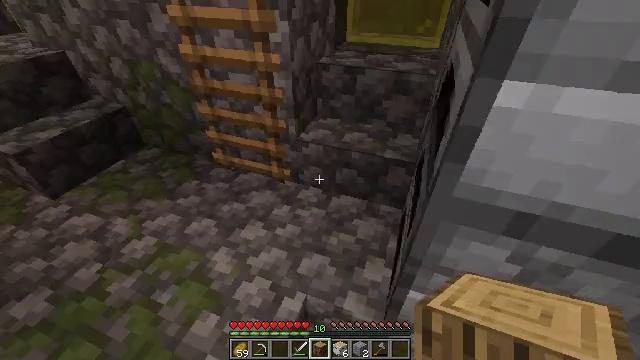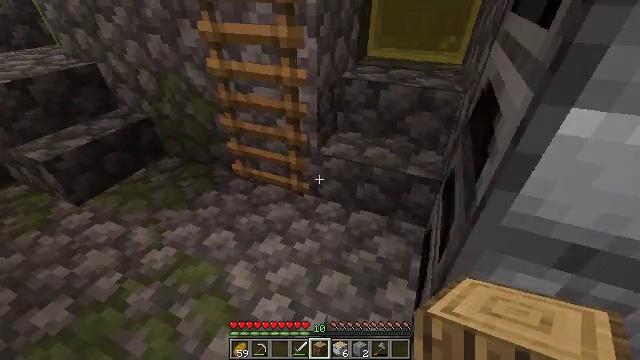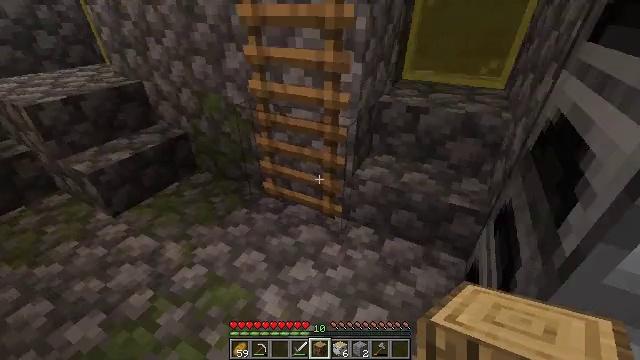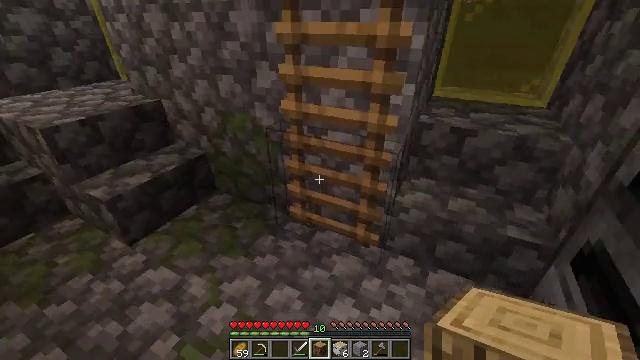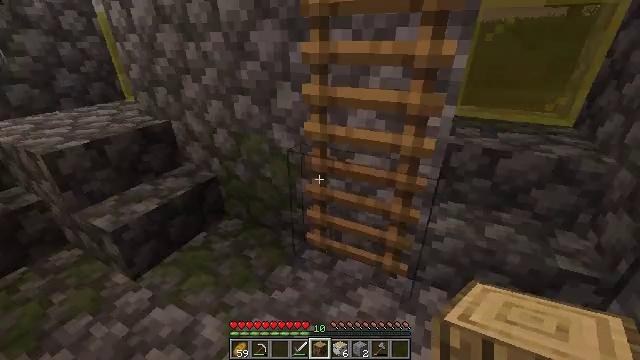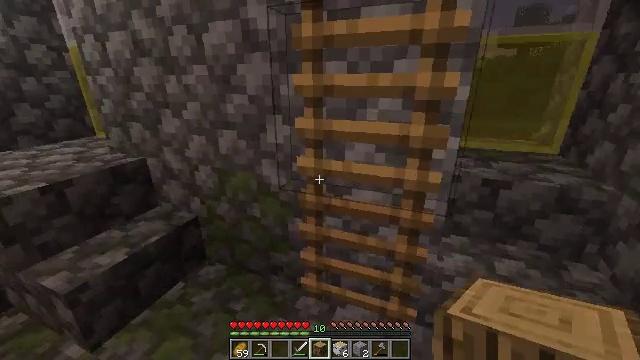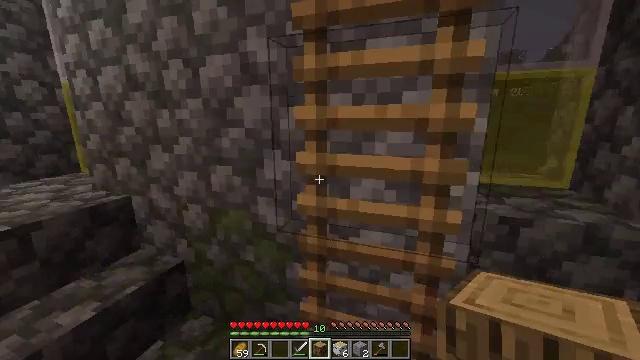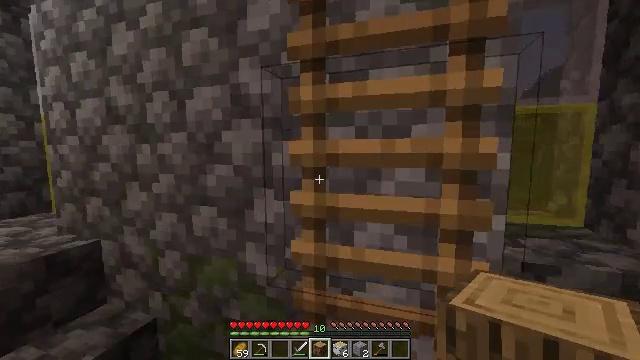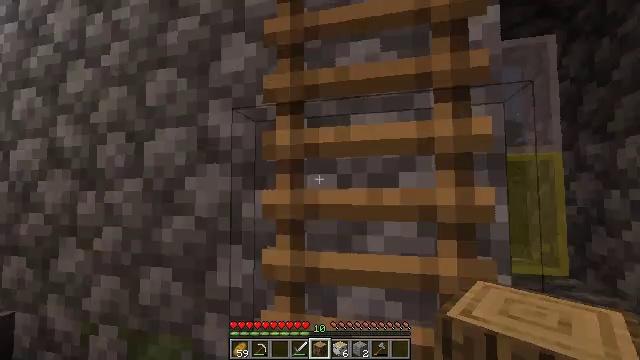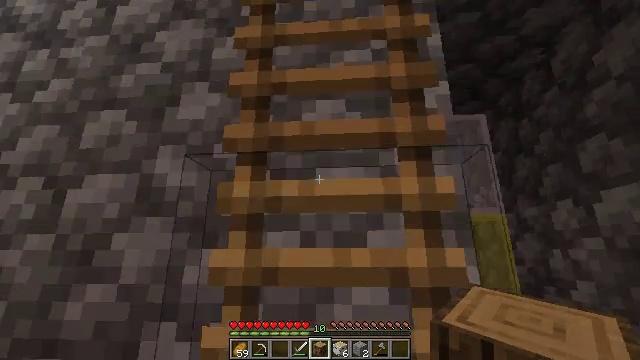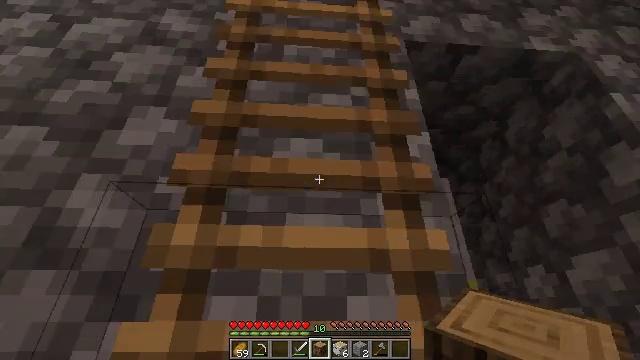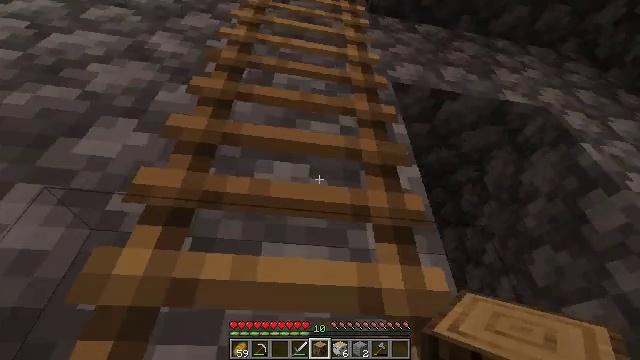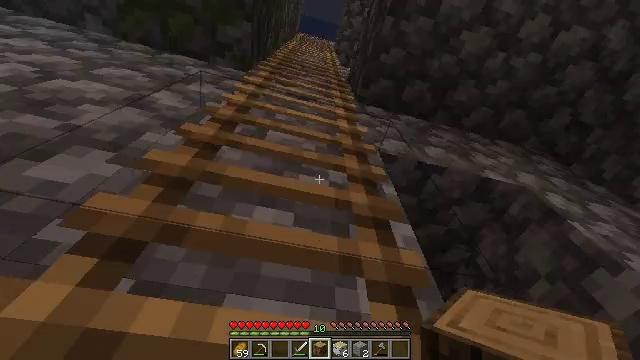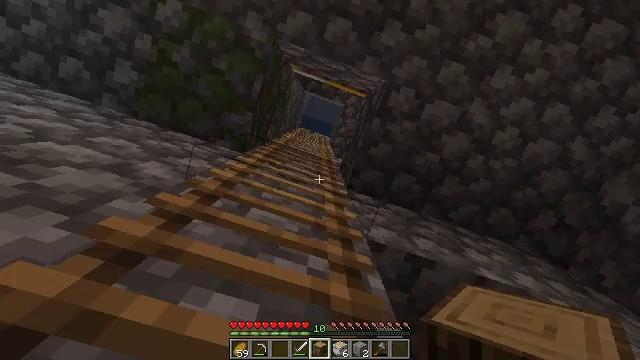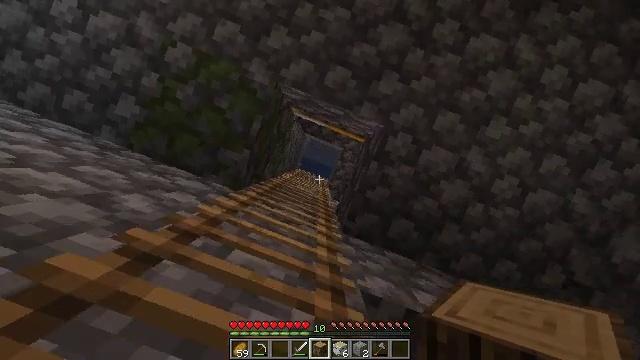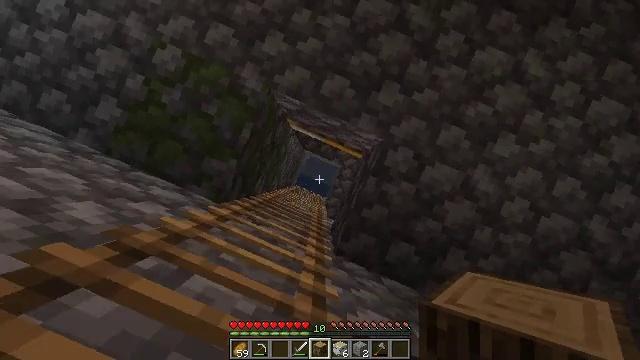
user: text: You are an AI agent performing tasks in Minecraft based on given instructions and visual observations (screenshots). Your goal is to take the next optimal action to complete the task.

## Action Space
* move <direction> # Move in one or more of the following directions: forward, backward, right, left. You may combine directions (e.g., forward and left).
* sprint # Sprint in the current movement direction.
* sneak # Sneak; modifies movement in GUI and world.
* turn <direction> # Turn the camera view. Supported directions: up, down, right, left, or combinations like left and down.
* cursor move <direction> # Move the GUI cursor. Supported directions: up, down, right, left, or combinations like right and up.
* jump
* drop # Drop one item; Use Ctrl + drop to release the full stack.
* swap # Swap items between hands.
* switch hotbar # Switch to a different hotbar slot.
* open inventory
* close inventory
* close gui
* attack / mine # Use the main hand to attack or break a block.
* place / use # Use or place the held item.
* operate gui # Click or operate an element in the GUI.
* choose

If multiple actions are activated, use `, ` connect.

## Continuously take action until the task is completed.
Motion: motion action
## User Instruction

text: Harvest tall grass for seeds.
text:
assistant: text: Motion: move left, turn left and up
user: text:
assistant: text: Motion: move forward and move left, turn left and up
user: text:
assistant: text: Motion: move forward and move left, turn up
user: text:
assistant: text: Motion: move forward and move left, turn up
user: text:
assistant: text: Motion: move forward, turn right and up
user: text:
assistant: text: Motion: move forward, turn right and up
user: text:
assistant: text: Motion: move forward, turn right and up
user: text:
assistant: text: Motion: move forward, turn right and up
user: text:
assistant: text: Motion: move forward, turn right and up
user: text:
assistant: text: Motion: move forward, turn right and up
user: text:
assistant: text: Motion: move forward, turn right and up
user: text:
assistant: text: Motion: move forward, turn right and up
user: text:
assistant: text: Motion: move forward, turn right and up
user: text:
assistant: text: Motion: move forward, turn right and up
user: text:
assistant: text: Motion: move forward, turn right and up
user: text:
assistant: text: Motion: move forward, turn up
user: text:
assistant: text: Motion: move forward, turn left and up
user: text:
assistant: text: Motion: move forward, turn left and up
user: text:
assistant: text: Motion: move forward, turn left
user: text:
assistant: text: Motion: move forward, turn left
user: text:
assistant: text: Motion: move forward, turn left
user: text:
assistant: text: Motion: move forward, turn left
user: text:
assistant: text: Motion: move forward, turn left
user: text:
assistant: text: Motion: move forward
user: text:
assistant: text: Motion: move forward
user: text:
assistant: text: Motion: move forward
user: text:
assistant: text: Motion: move forward
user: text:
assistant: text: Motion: move forward
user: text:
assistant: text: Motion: move forward and move left
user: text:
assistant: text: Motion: move forward and move left